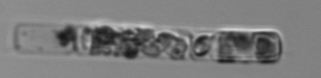
Label: Guinardia_delicatula_TAG_internal_parasite